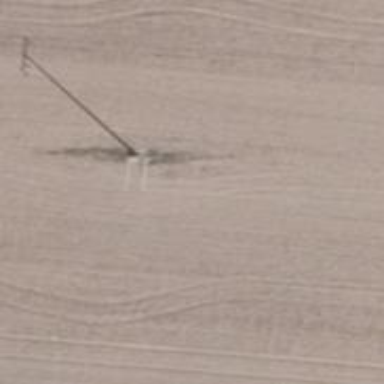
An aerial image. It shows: Power pole.